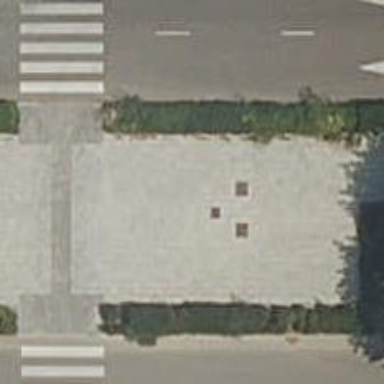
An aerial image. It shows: Footway.